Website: bh-photo
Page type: address-validator
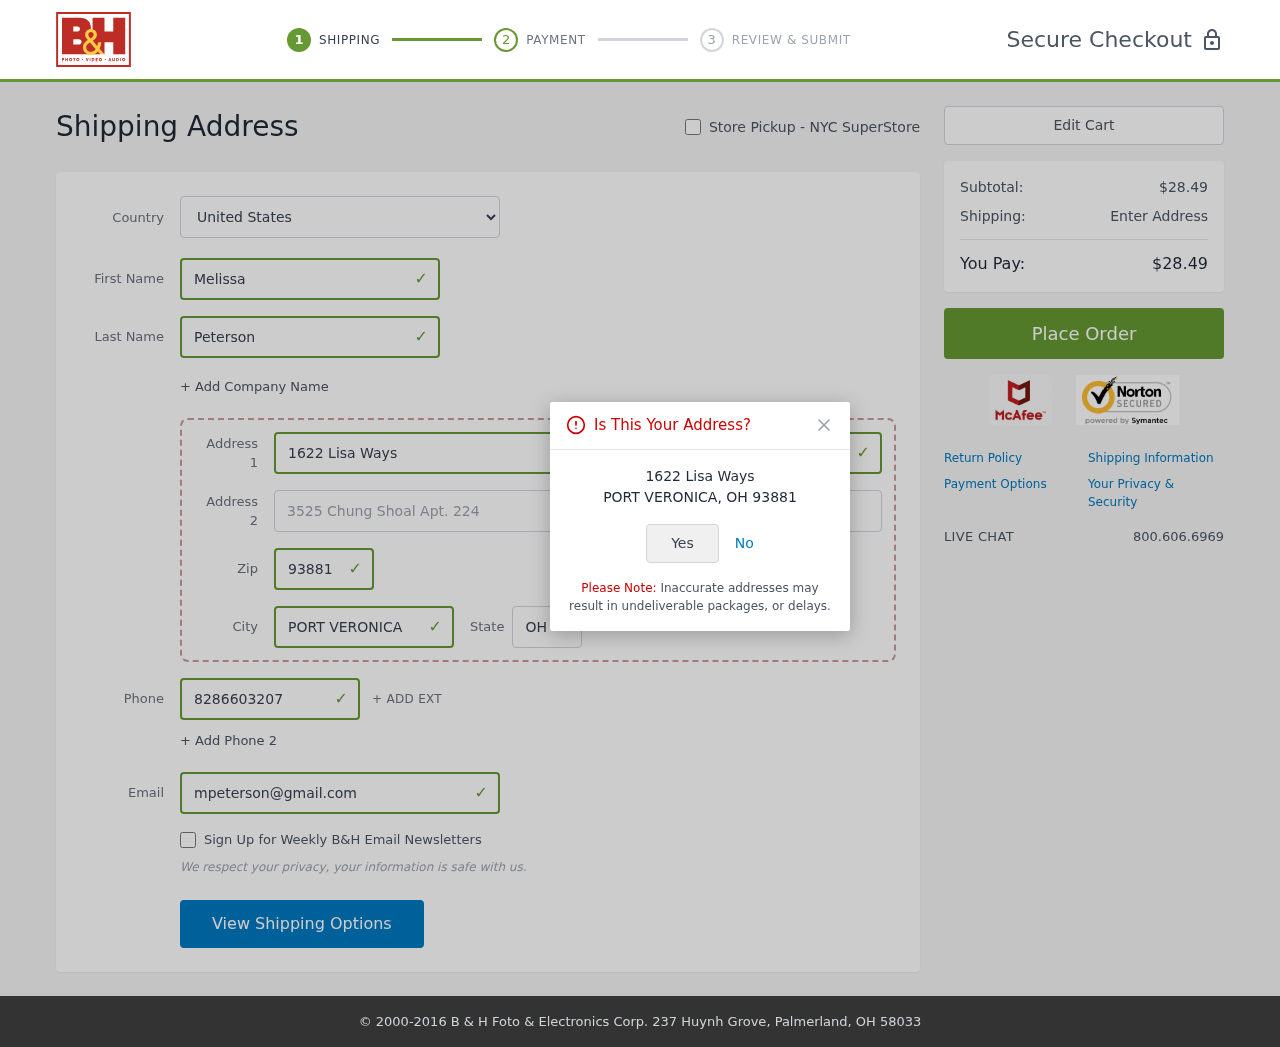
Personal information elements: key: PII_CITY
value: Port Veronica
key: PII_COUNTRY
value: United States
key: PII_EMAIL
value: mpeterson@gmail.com
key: PII_FIRSTNAME
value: Melissa
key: PII_LASTNAME
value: Peterson
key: PII_PHONE
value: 8286603207
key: PII_POSTCODE
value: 93881
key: PII_STATE_ABBR
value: OH
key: PII_STREET
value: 1622 Lisa Ways
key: PII_STREET2
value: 3525 Chung Shoal Apt. 224
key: PII_CITY_CONFIRM
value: PORT VERONICA
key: PII_POSTCODE_FULL
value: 93881
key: PII_POSTCODE_NUMERIC
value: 93881
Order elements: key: ORDER_SUBTOTAL
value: $28.49
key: ORDER_TOTAL
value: $28.49